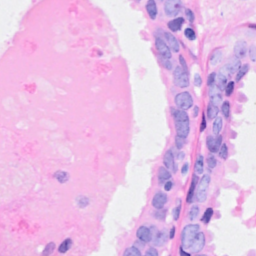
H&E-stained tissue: Breast